Question: I've got flot data where the points on the xaxis aren't aligned with the lines.
specifically, take a look at this photo:
this is the raw data that I'm using:
'''
[0] : [1327305600000,1989],
[1] : [1327392000000,<PHONE>33],
[2] : [1327564800000,1481.5],
[3] : [1327651200000,2061],
[4] : [1327910400000,1434],
[5] : [1327996800000,1504.75],
[6] : [1328083200000,1422.4]
'''
and this is the javascript that I'm passing to flot:
'''
$.plot($("#something"), [datapoints], {
series: {
lines: { show: true , shadowSize:0},
points: { show: true }
},
xaxis: {
mode: "time",
timeformat: "%m/%d/%y",
reserveSpace: true
},
clickable: true,
hoverable: true,
legend: {
show: true
}
});
'''
specifically, look at the second point. The timestamp for it is 1327392000000, and you can see from the following code that this should be aligned with the 1/24/2012 x-axis point, but it's not.
If there's any way I can workaround this, I'd love to hear it.
Thanks!
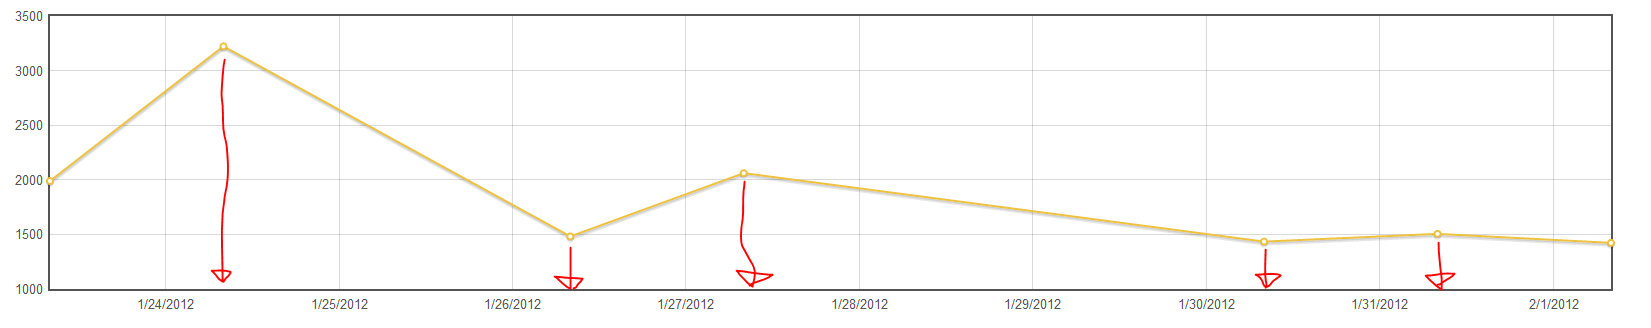
Answer: As per this:
- <URL>
the time should be UTC, not PST.